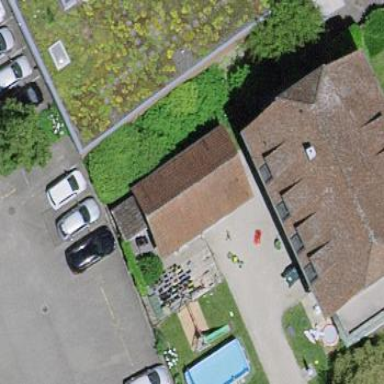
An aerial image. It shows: Garage building.